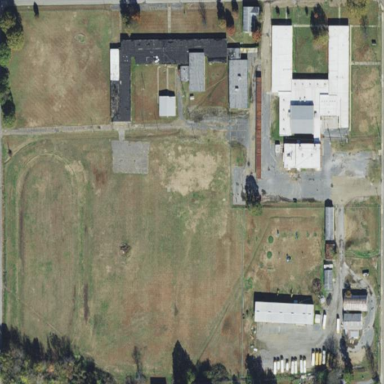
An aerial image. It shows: School.